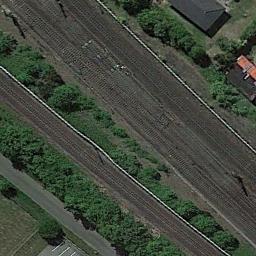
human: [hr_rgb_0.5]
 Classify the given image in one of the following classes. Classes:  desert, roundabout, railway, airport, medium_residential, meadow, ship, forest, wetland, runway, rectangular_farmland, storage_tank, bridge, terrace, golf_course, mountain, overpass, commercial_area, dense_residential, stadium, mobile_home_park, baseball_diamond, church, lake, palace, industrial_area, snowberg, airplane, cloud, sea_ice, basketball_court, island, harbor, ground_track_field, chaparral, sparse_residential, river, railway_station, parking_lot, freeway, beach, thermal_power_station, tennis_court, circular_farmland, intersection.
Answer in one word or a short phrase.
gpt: railway